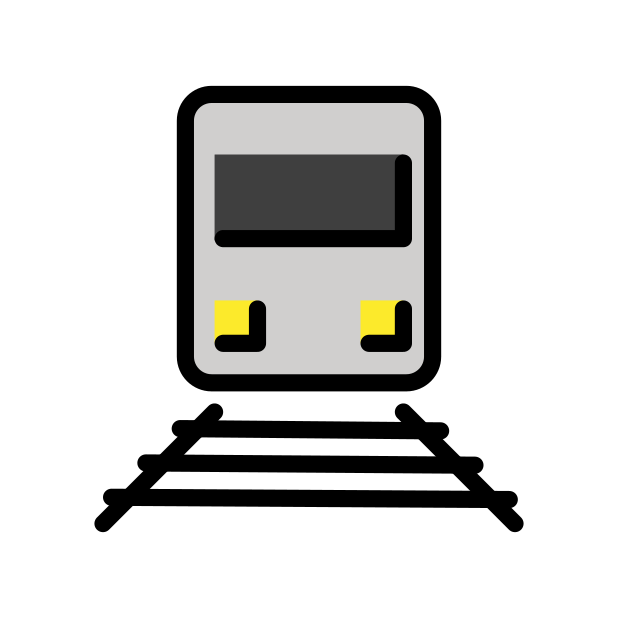
train